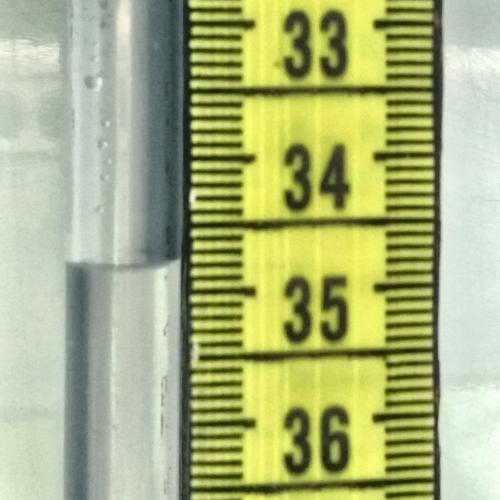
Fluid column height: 34.8 cm